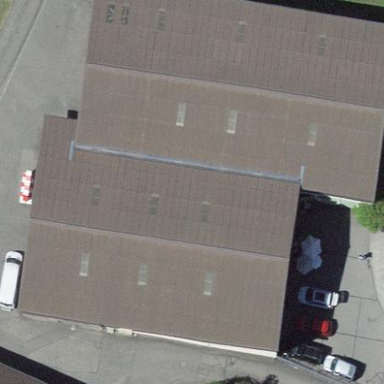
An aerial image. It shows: Shed.